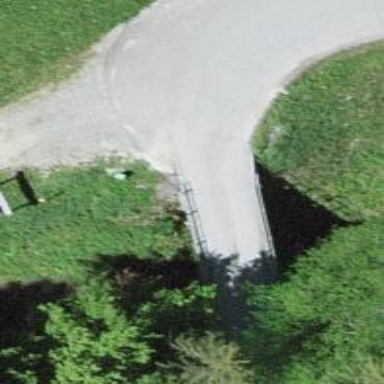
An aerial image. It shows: Service road with dirt surface.